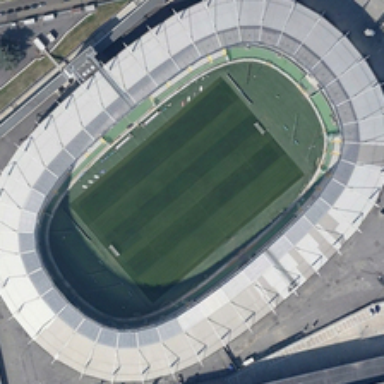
A road with many cars is near a ring runway shaped silver gray stadium .